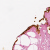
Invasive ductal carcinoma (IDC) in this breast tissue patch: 0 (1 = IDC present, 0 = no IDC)